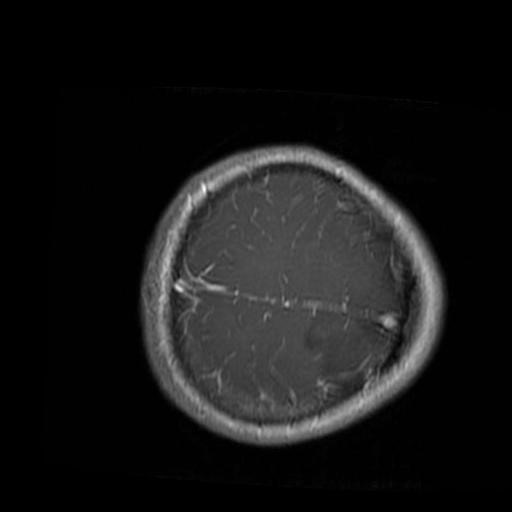
Label: brain_glioma